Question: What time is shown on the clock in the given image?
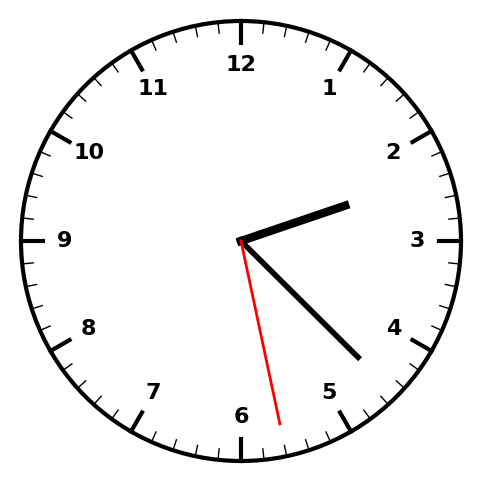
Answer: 02:22:28